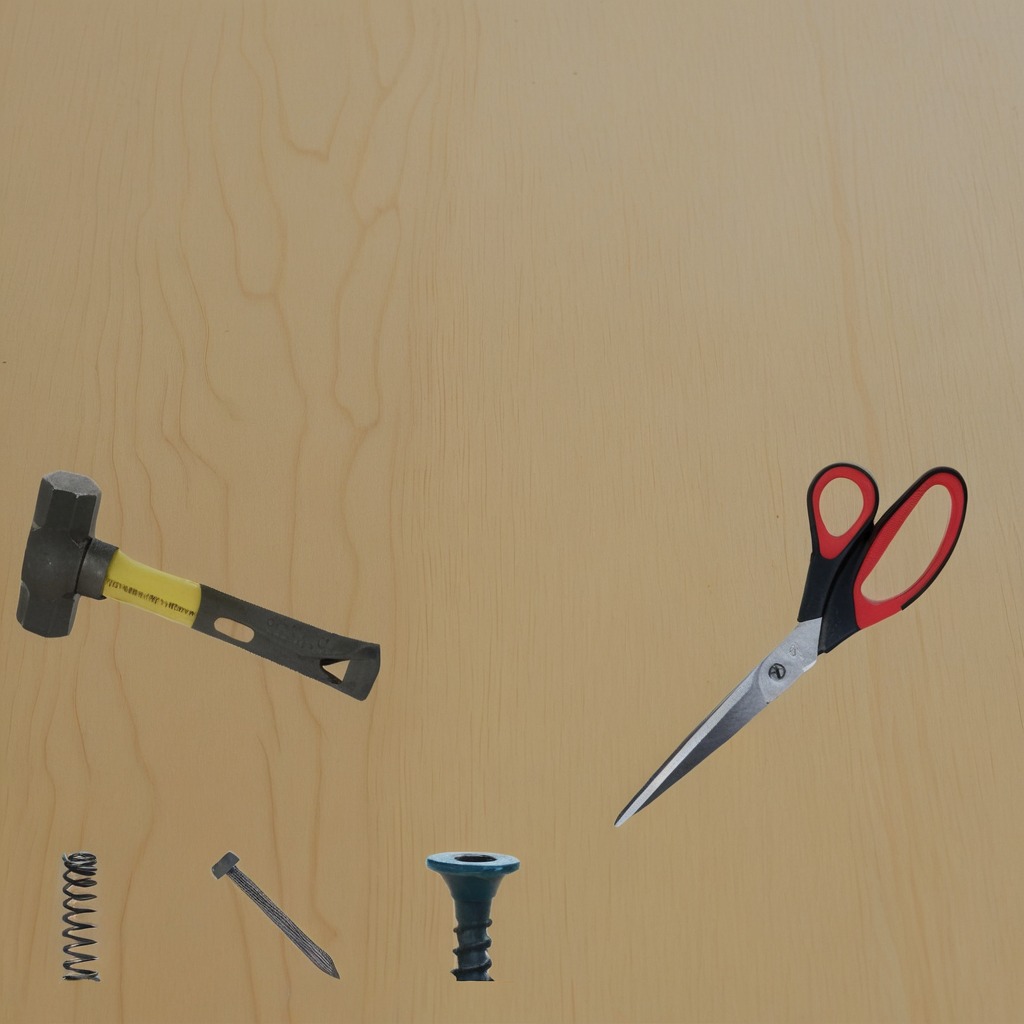
A metal machine screw, an iron nail, a hammer, a coiled metal spring, and a pair of scissors are lying on the plywood surface.